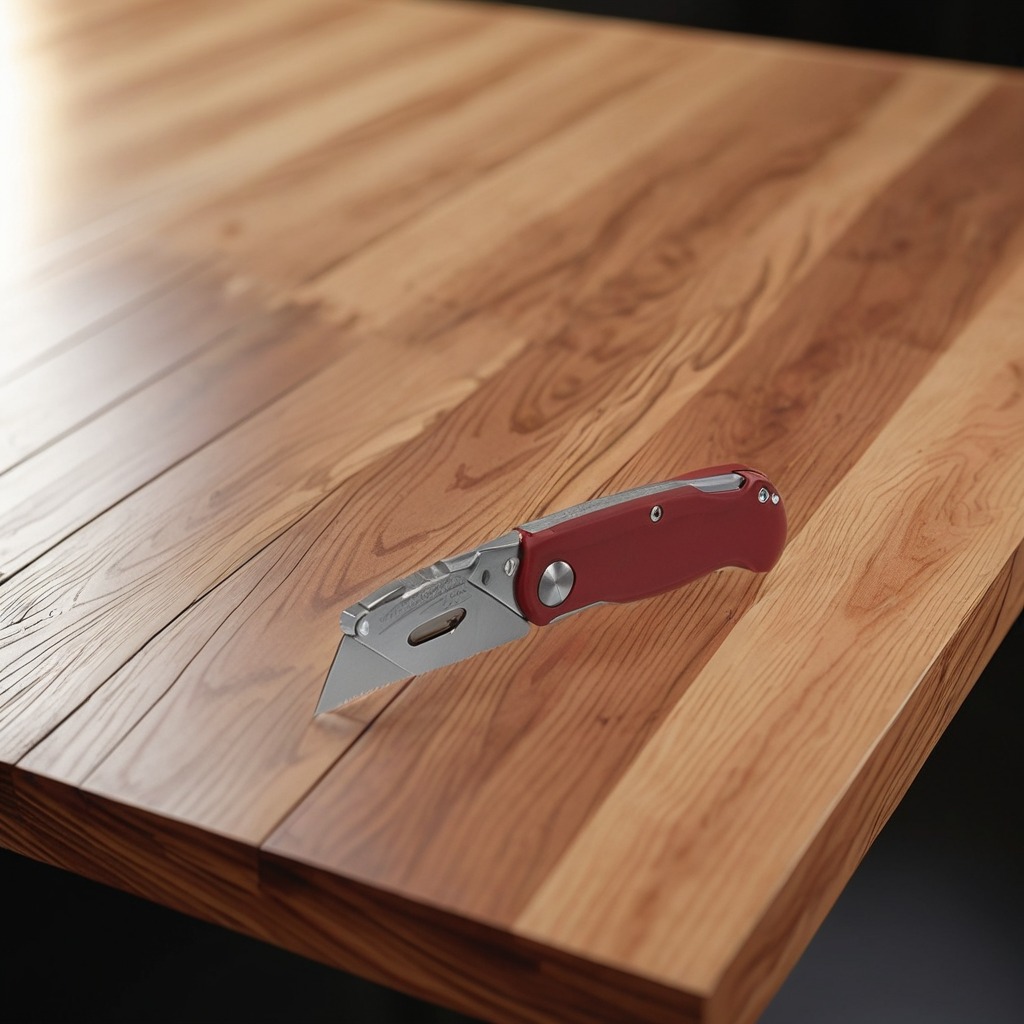
A utility knife is lying on a wooden table in a carpentry studio rich wood textures side lighting.